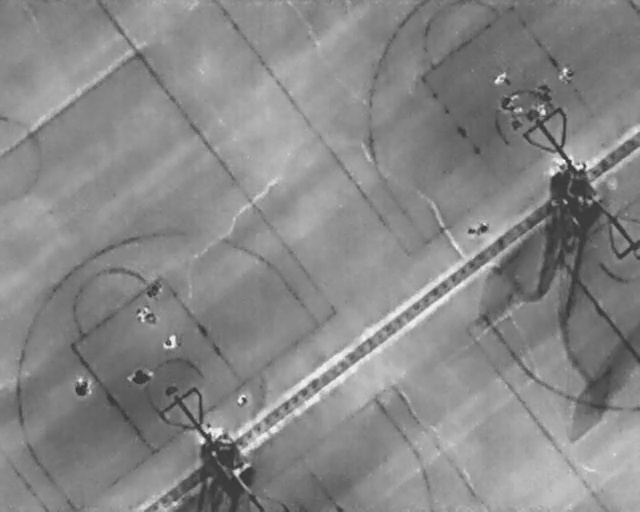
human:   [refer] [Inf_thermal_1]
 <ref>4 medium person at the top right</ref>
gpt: <box>[[77, 13, 78, 17, 138], [87, 13, 89, 15, 2], [83, 20, 85, 22, 2], [78, 18, 81, 20, 39]]</box>

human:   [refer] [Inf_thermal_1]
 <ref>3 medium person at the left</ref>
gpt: <box>[[22, 54, 25, 57, 2], [25, 65, 28, 68, 2], [21, 59, 23, 63, 2]]</box>

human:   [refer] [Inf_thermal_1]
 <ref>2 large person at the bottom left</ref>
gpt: <box>[[10, 73, 14, 77, 2], [20, 70, 23, 75, 2]]</box>

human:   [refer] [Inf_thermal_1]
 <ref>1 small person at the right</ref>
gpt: <box>[[74, 43, 76, 45, 2]]</box>